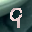
Label: 9